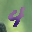
Label: 4